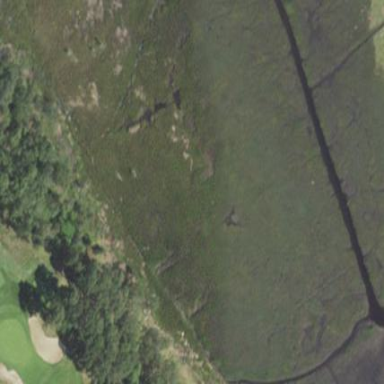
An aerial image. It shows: Saltmarsh wetland area.